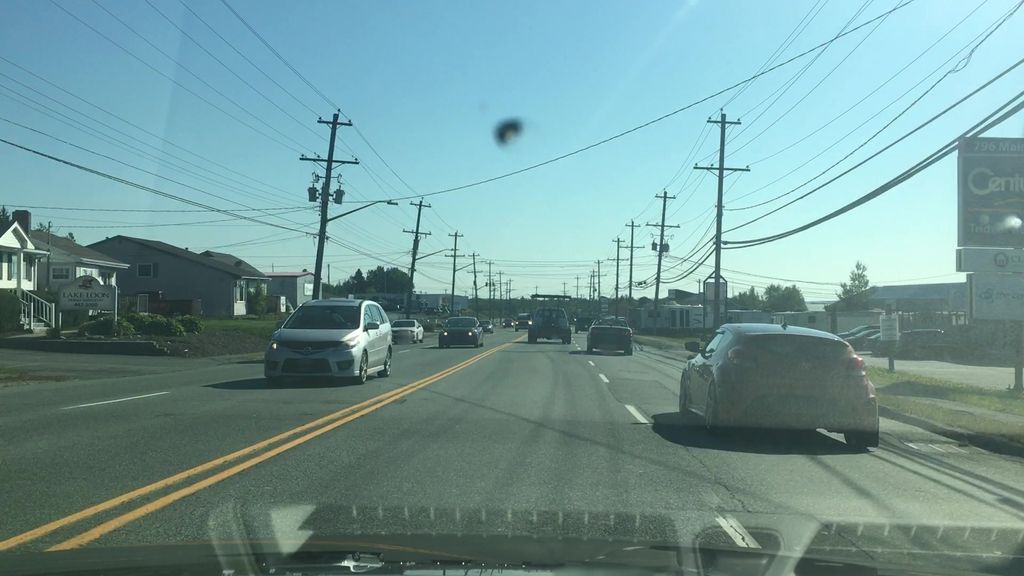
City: halifax